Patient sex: M
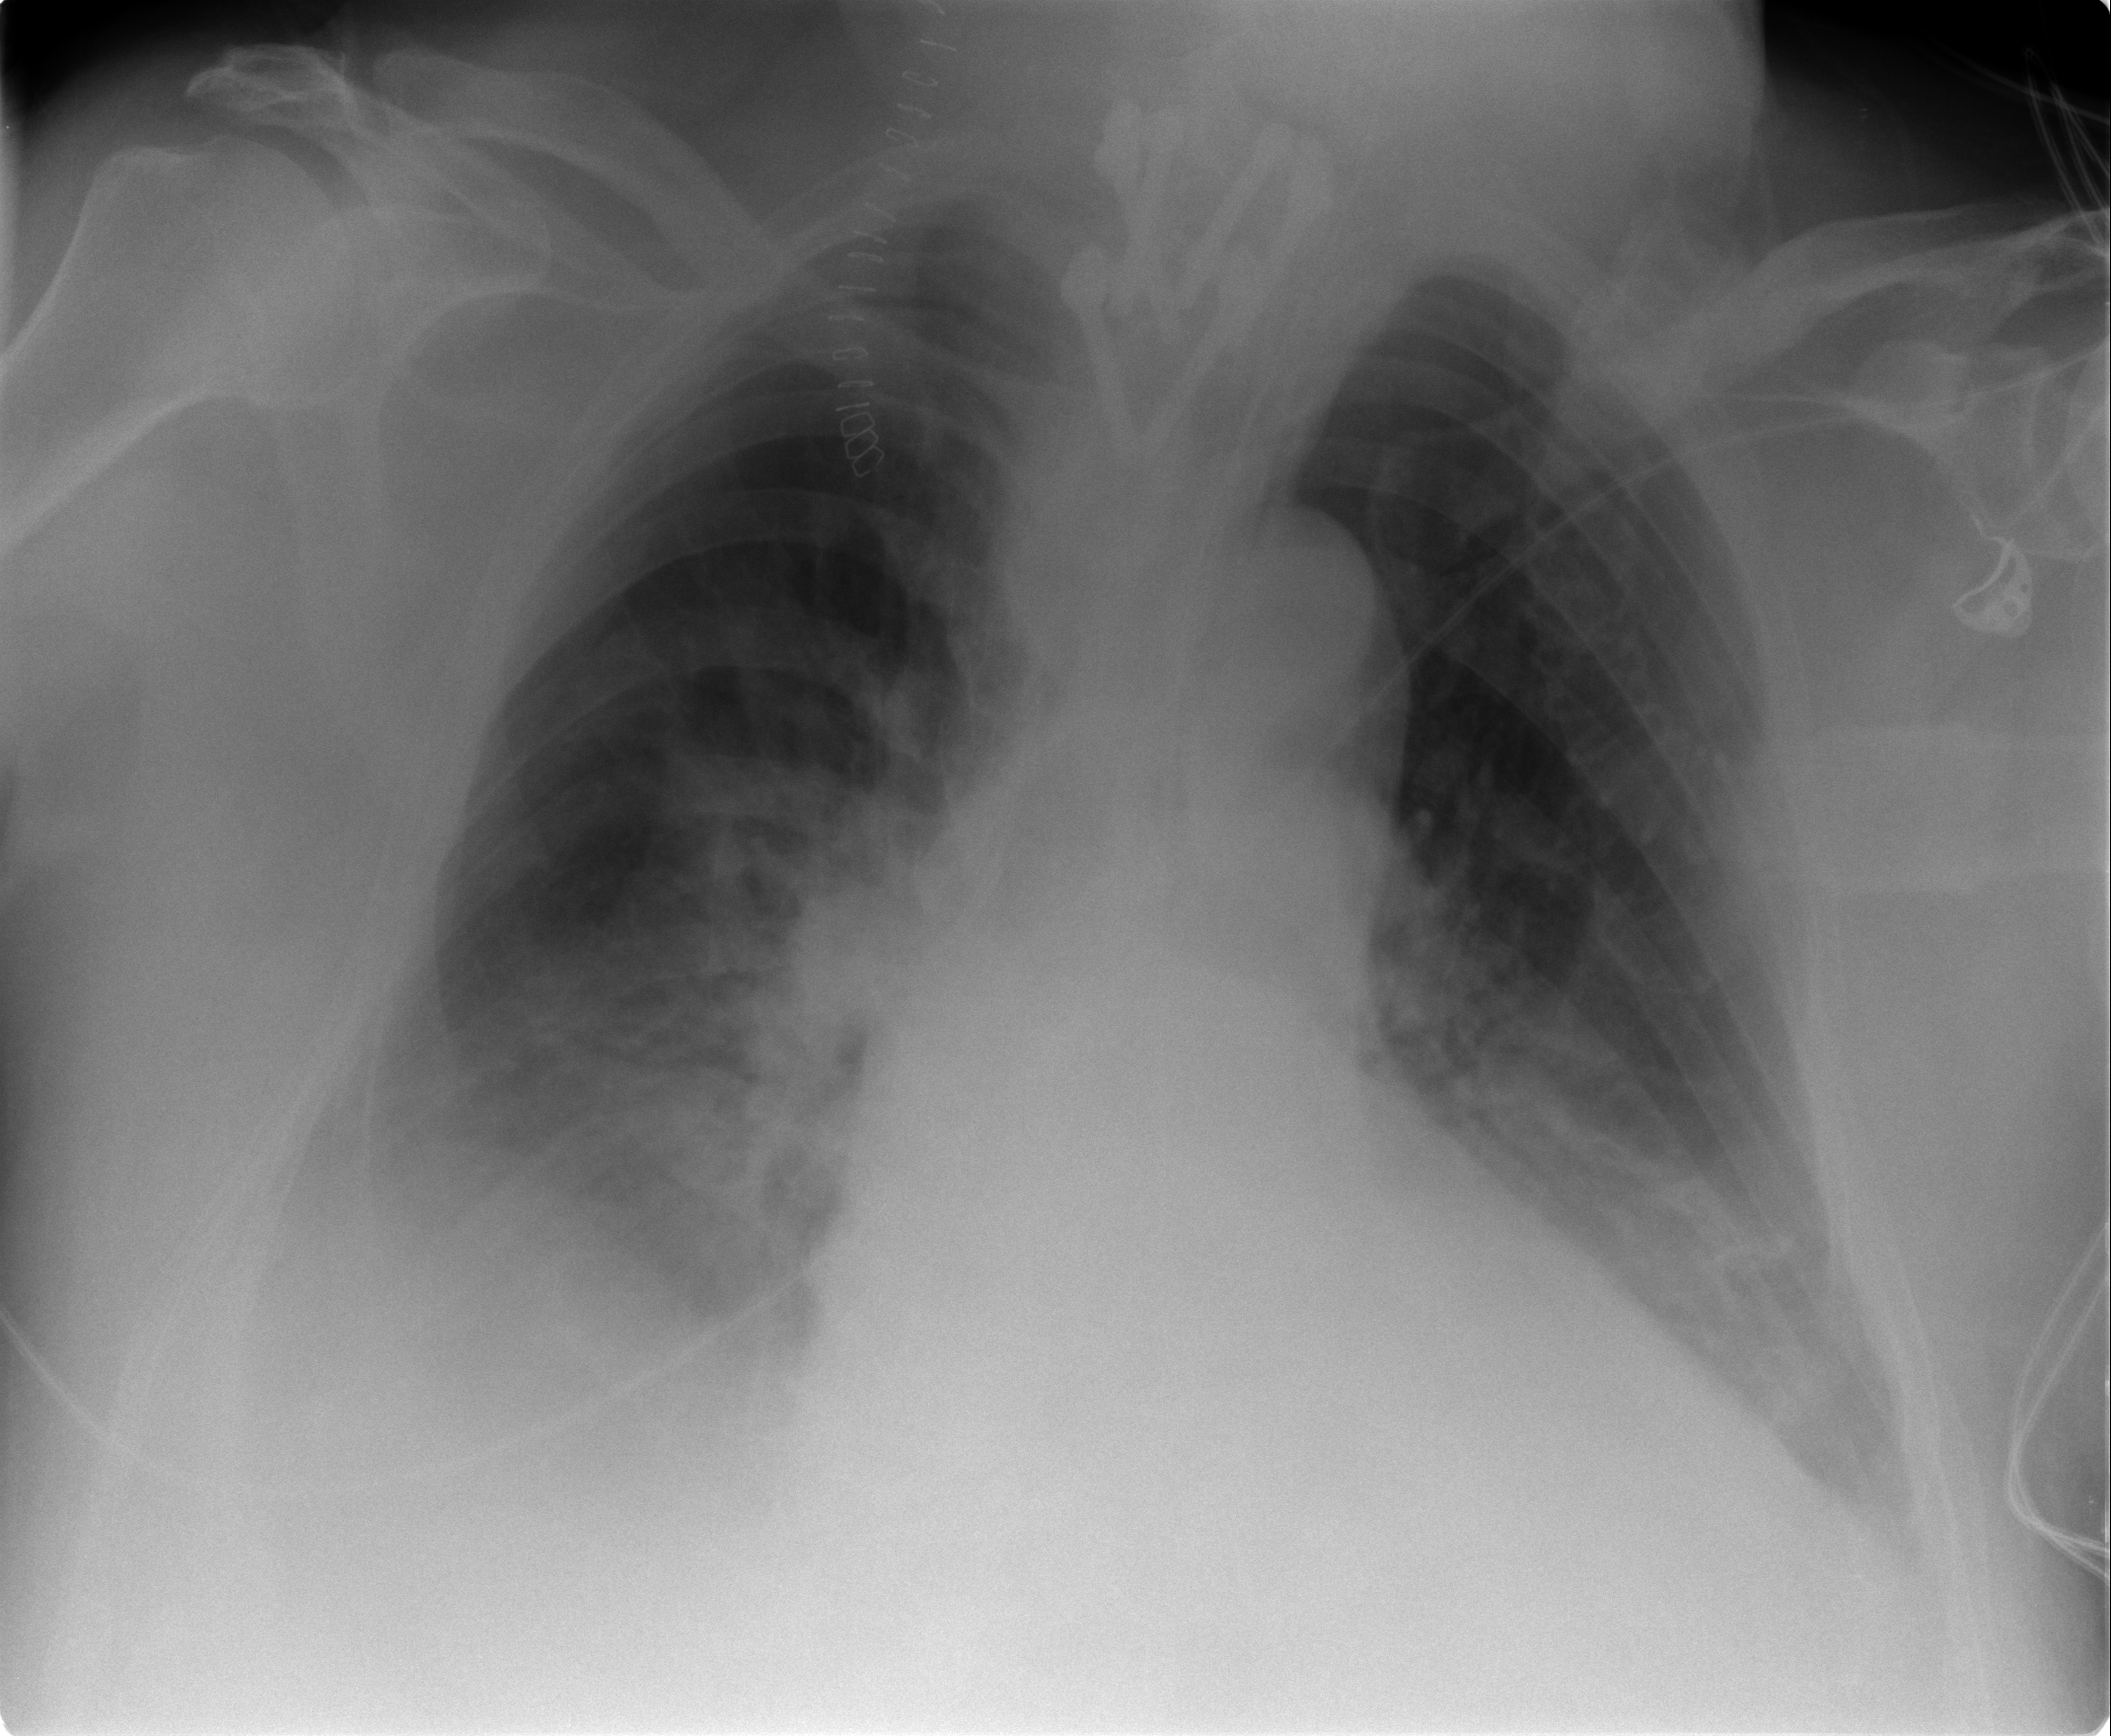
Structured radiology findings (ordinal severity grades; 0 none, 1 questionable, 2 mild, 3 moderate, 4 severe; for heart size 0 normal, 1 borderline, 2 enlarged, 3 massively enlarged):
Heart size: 2
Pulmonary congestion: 1
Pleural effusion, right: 2
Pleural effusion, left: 1
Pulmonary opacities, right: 2
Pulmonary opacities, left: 2
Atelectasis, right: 2
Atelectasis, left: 2